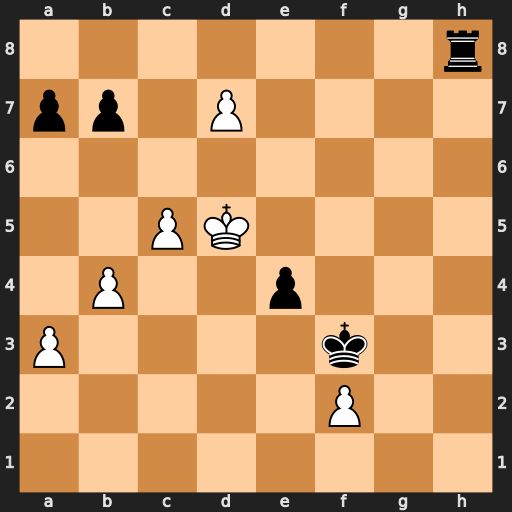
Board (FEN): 7r/pp1P4/8/2PK4/1P2p3/P4k2/5P2/8
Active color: w
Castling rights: -
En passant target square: -
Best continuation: b5 Kxf2 Kxe4 Rd8 c6